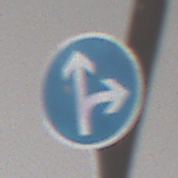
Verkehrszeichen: VorgeschriebeneFahrtrichtungGeradeausOderRechts
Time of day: MorningAfternoon
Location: Roofed (Urban)
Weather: PartlyCloudy
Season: NotSpecified
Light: Natural